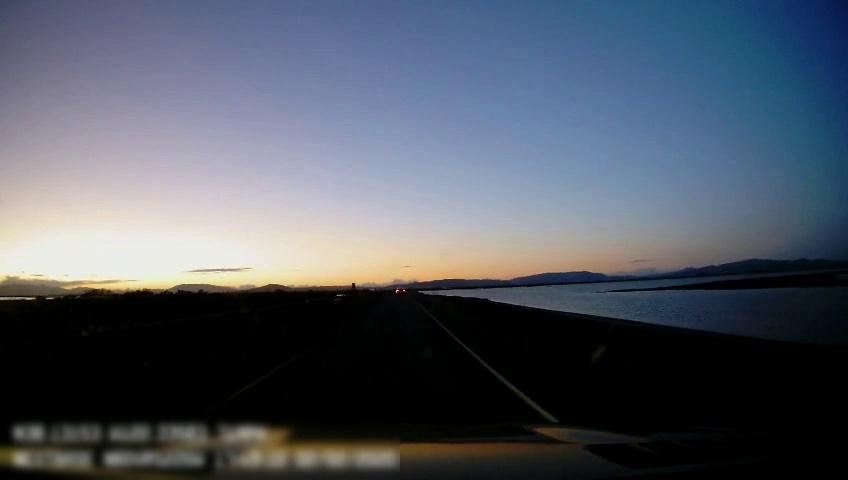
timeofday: Dusk/Dawn/Twilight
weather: Sunny
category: Drivable Space
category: Vehicles | Car
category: Lanes | Current Lane
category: Lanes | Current Lane